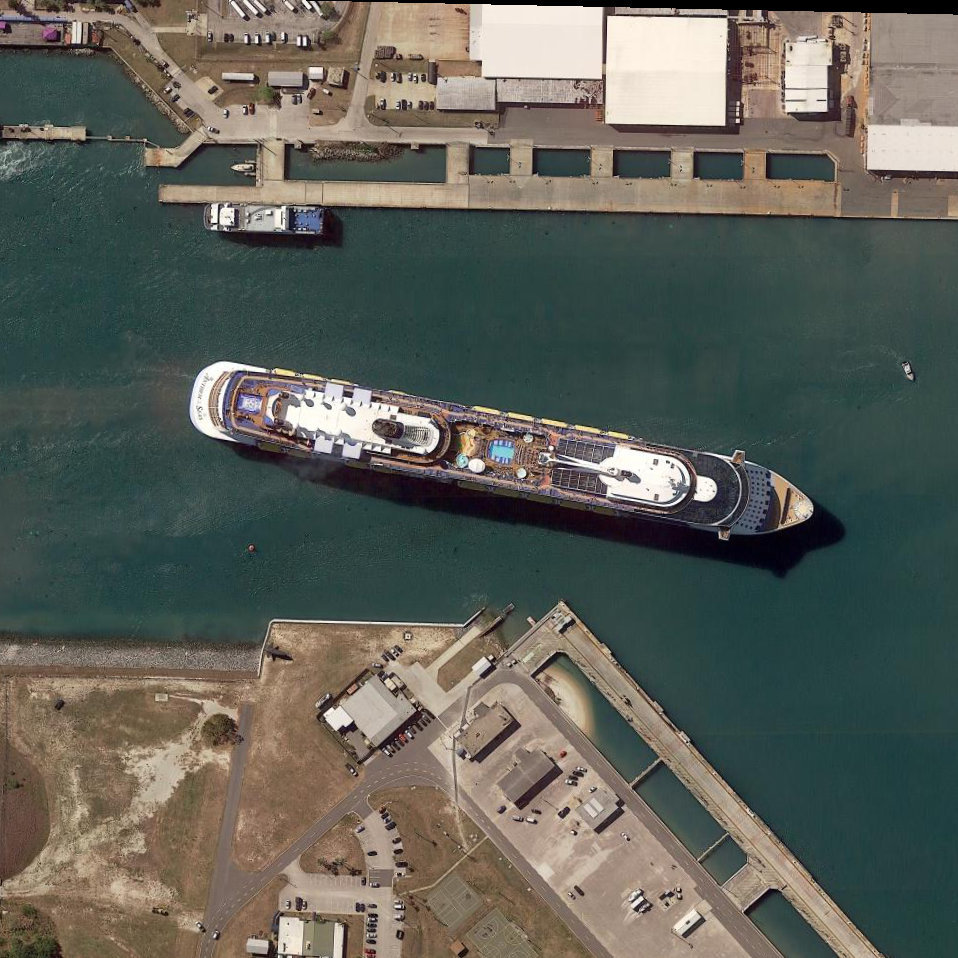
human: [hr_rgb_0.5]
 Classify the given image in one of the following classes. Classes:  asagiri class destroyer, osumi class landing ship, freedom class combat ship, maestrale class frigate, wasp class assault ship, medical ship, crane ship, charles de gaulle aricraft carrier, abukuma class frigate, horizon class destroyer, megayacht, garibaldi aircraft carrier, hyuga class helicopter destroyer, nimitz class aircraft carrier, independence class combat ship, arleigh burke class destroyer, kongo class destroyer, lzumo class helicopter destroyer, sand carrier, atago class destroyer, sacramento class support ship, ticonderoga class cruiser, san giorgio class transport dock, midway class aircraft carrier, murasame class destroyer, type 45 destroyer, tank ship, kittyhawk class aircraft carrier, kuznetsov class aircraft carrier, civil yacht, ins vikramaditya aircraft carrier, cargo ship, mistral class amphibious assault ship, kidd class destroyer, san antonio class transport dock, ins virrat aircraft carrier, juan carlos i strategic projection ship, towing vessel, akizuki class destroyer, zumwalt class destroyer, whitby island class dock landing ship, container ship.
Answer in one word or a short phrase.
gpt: Megayacht